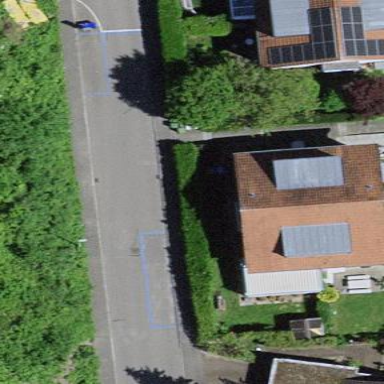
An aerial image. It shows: Simple and straightforward house.